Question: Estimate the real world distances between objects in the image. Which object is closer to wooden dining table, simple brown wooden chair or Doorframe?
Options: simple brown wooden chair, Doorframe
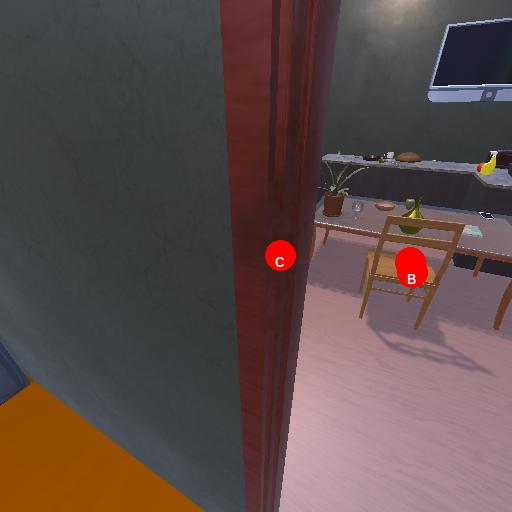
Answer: simple brown wooden chair